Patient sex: M
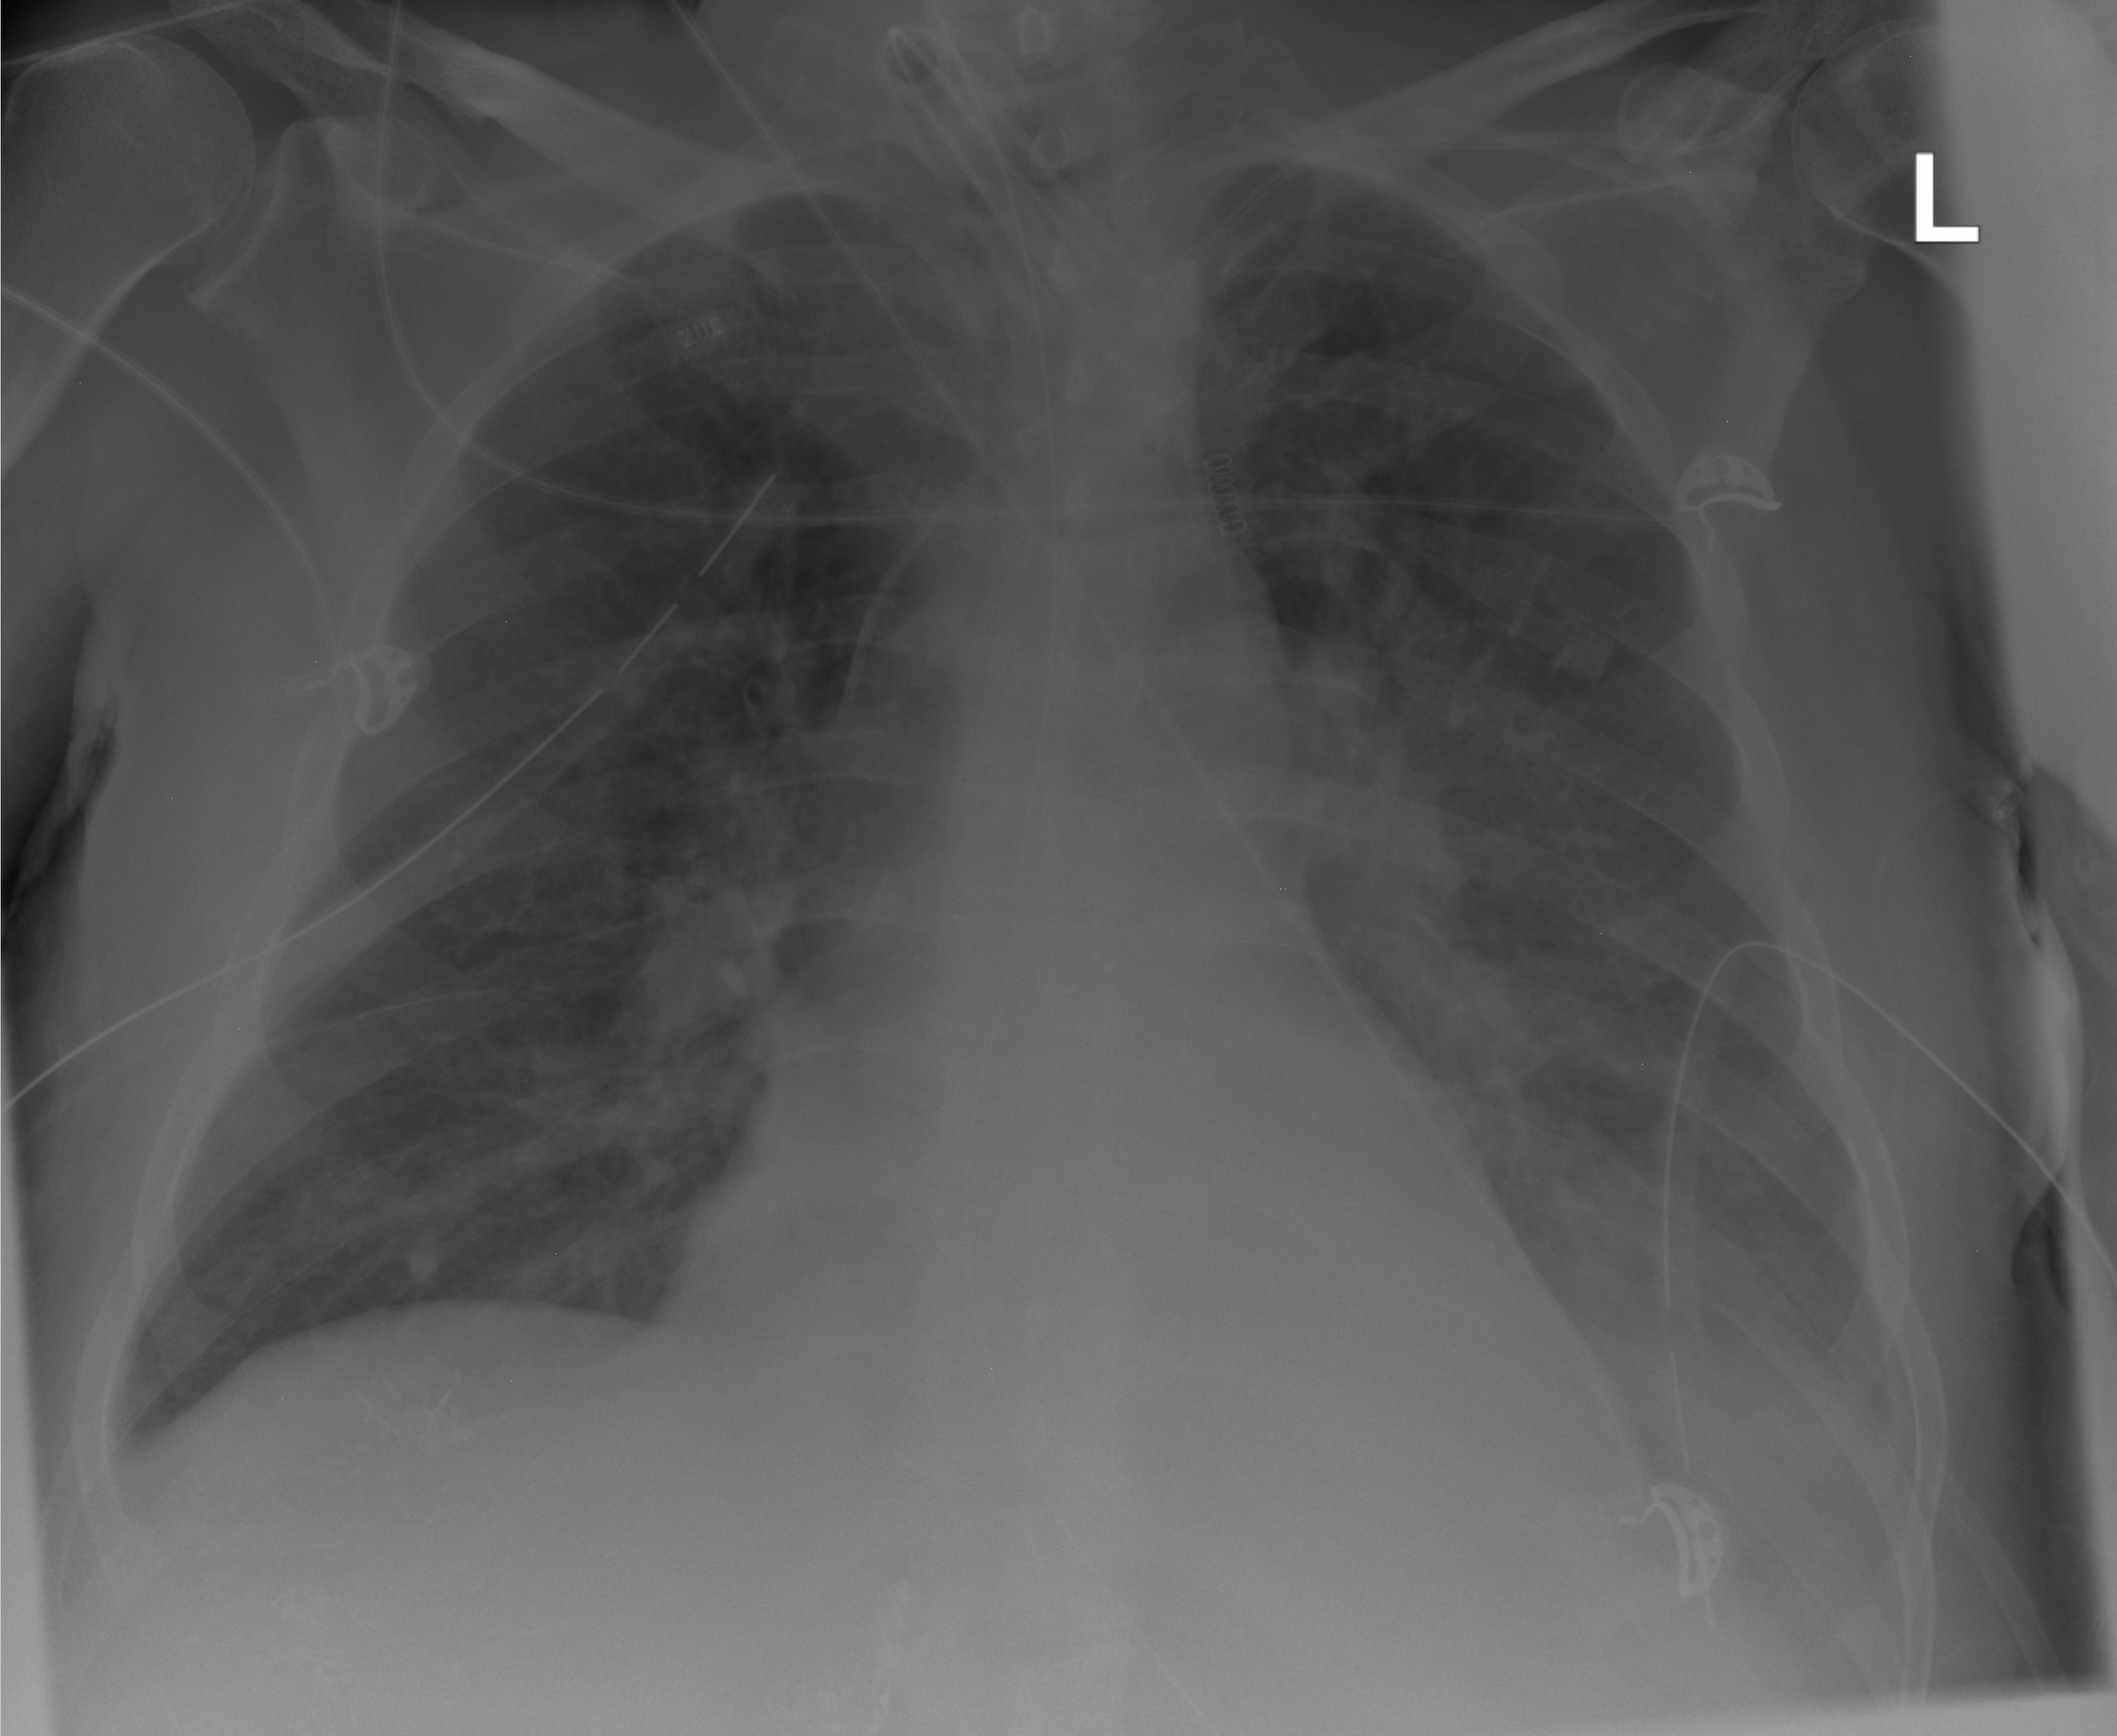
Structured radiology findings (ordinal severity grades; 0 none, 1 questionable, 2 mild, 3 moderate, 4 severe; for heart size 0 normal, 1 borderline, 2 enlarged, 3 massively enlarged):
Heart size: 1
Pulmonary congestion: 0
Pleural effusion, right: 0
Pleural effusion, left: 2
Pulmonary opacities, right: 0
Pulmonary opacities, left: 2
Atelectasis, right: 0
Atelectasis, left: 2